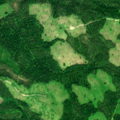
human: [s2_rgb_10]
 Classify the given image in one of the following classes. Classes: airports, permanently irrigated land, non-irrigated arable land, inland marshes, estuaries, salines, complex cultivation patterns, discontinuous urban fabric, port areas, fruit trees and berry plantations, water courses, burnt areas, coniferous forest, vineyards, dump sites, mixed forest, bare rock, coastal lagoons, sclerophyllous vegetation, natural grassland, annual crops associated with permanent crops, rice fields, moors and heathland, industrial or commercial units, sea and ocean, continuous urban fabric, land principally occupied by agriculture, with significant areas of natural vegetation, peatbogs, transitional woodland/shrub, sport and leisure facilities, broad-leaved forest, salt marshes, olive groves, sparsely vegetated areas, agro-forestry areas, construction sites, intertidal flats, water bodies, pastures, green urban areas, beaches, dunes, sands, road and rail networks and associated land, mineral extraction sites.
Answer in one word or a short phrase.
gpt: coniferous forest, mixed forest, transitional woodland/shrub